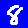
Digit: 8